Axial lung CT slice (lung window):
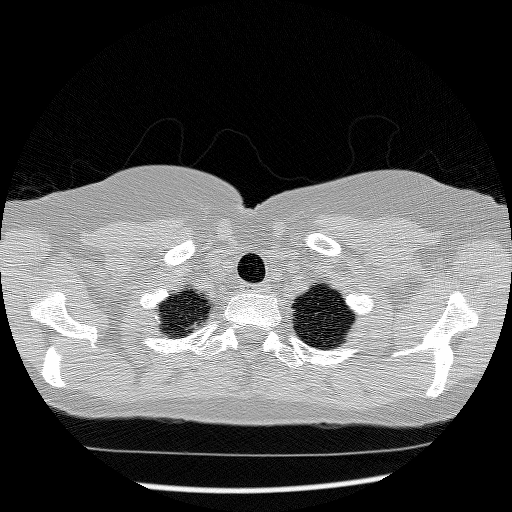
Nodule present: no